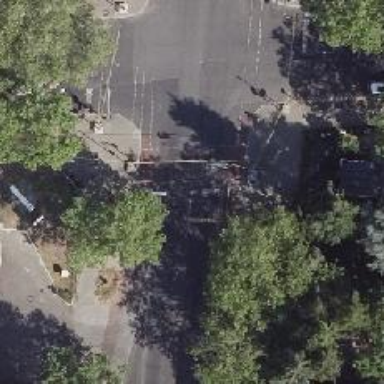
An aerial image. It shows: Road with traffic signals for signaling.